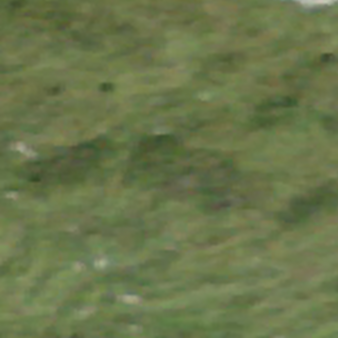
Label: other